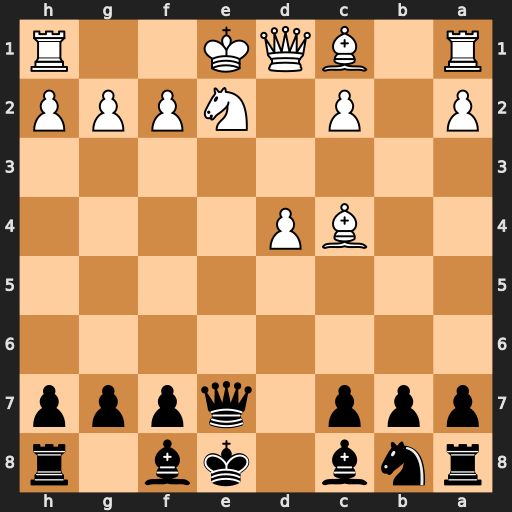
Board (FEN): rnb1kb1r/ppp1qppp/8/8/2BP4/8/P1P1NPPP/R1BQK2R
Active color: b
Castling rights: KQkq
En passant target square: -
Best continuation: Qb4+ c3 Qxc4